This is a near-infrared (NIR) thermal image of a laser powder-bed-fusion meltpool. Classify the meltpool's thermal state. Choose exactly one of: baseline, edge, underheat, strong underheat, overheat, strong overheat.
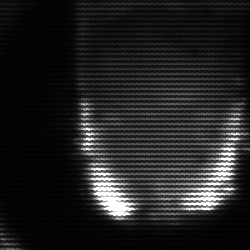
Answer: baseline